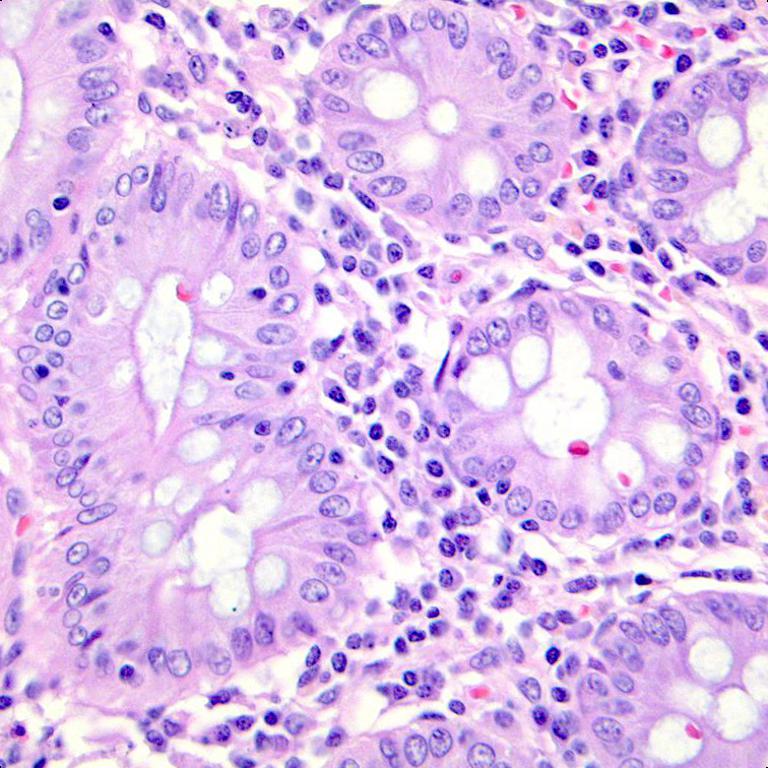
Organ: colon
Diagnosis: benign